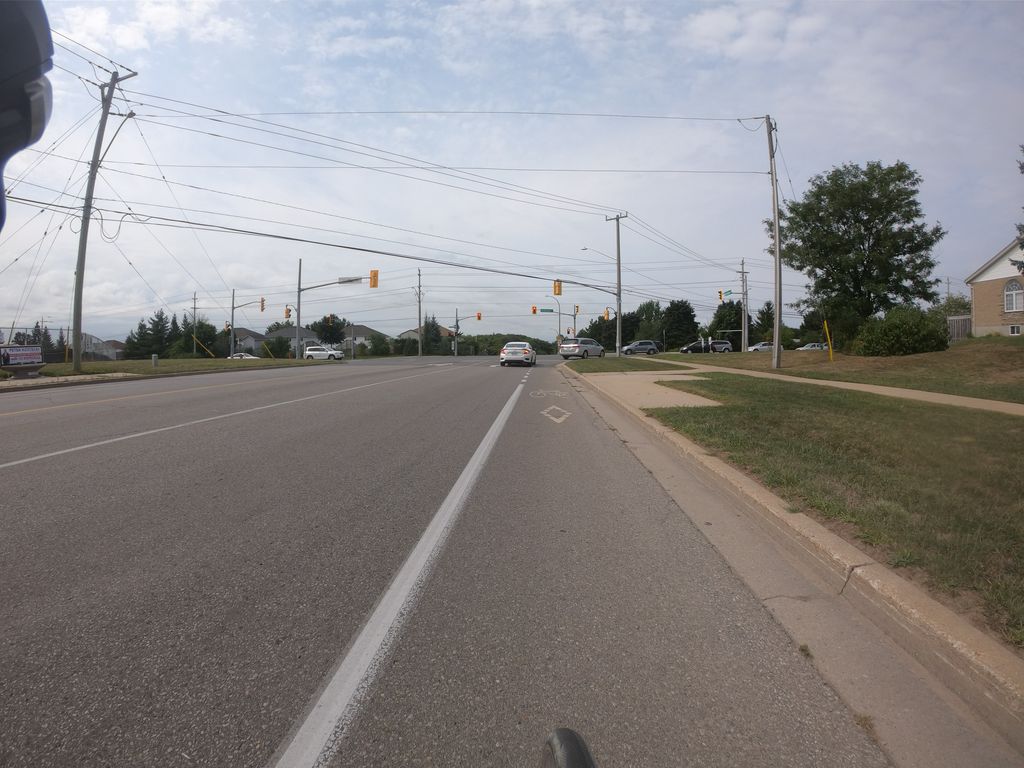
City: kitchener-waterloo